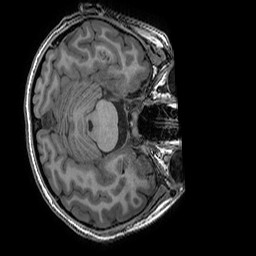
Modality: T1w
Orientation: axial
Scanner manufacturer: ge
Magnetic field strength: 3 T
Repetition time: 0.0085 s
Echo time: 0.003328 s